Question: I have a array, with a sub-array, i need to get the sub-array(Task ID), how i can get it?

'''
onDeleteTask(Id: string) {
this._taskService.deleteTask(Id).subscribe(data => {
for (let i = 0; i < this.Notes.length; i++) {
console.log(this.Notes[i].Tasks.filter(this.Notes.findIndex(e => e.Id === Id)));
}
});
}
'''
Data:
'''
[
{
"Id":"099c3d99-8f49-4298-934c-1fc5280d6d84",
"Description":"12312",
"NoteId":"1a91f108-e869-4427-ab5e-09d2262bfe20",
"NoteTitle":"SAKI SAKI 5 DOOLLAA"
},
{
"Id":"e74455d5-5002-4ea3-9f58-653440887690",
"Description":"1",
"NoteId":"1a91f108-e869-4427-ab5e-09d2262bfe20",
"NoteTitle":"SAKI SAKI 5 DOOLLAA"
},
{
"Id":"e75d537e-fe97-4dd5-8ca3-9cce5d3a1827",
"Description":"2",
"NoteId":"1a91f108-e869-4427-ab5e-09d2262bfe20",
"NoteTitle":"SAKI SAKI 5 DOOLLAA"
}
]
'''
I tried this, but id doesn't work
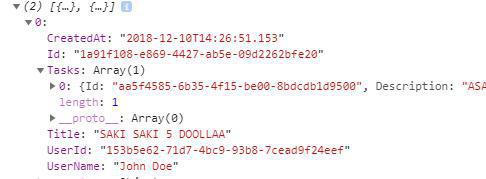
Answer: if you just want to get Id for the first occurance then:
'''
this._taskService.deleteTask(Id).subscribe(data => {
for (let i = 0; i < this.Notes.length; i++) {
console.log(this.Notes[i].Tasks[0].Id);
}
});
'''
if you want to get all the Id's then
'''
this.Notes[i].Tasks.map(task => task.Id);
'''